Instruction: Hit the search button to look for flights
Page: home
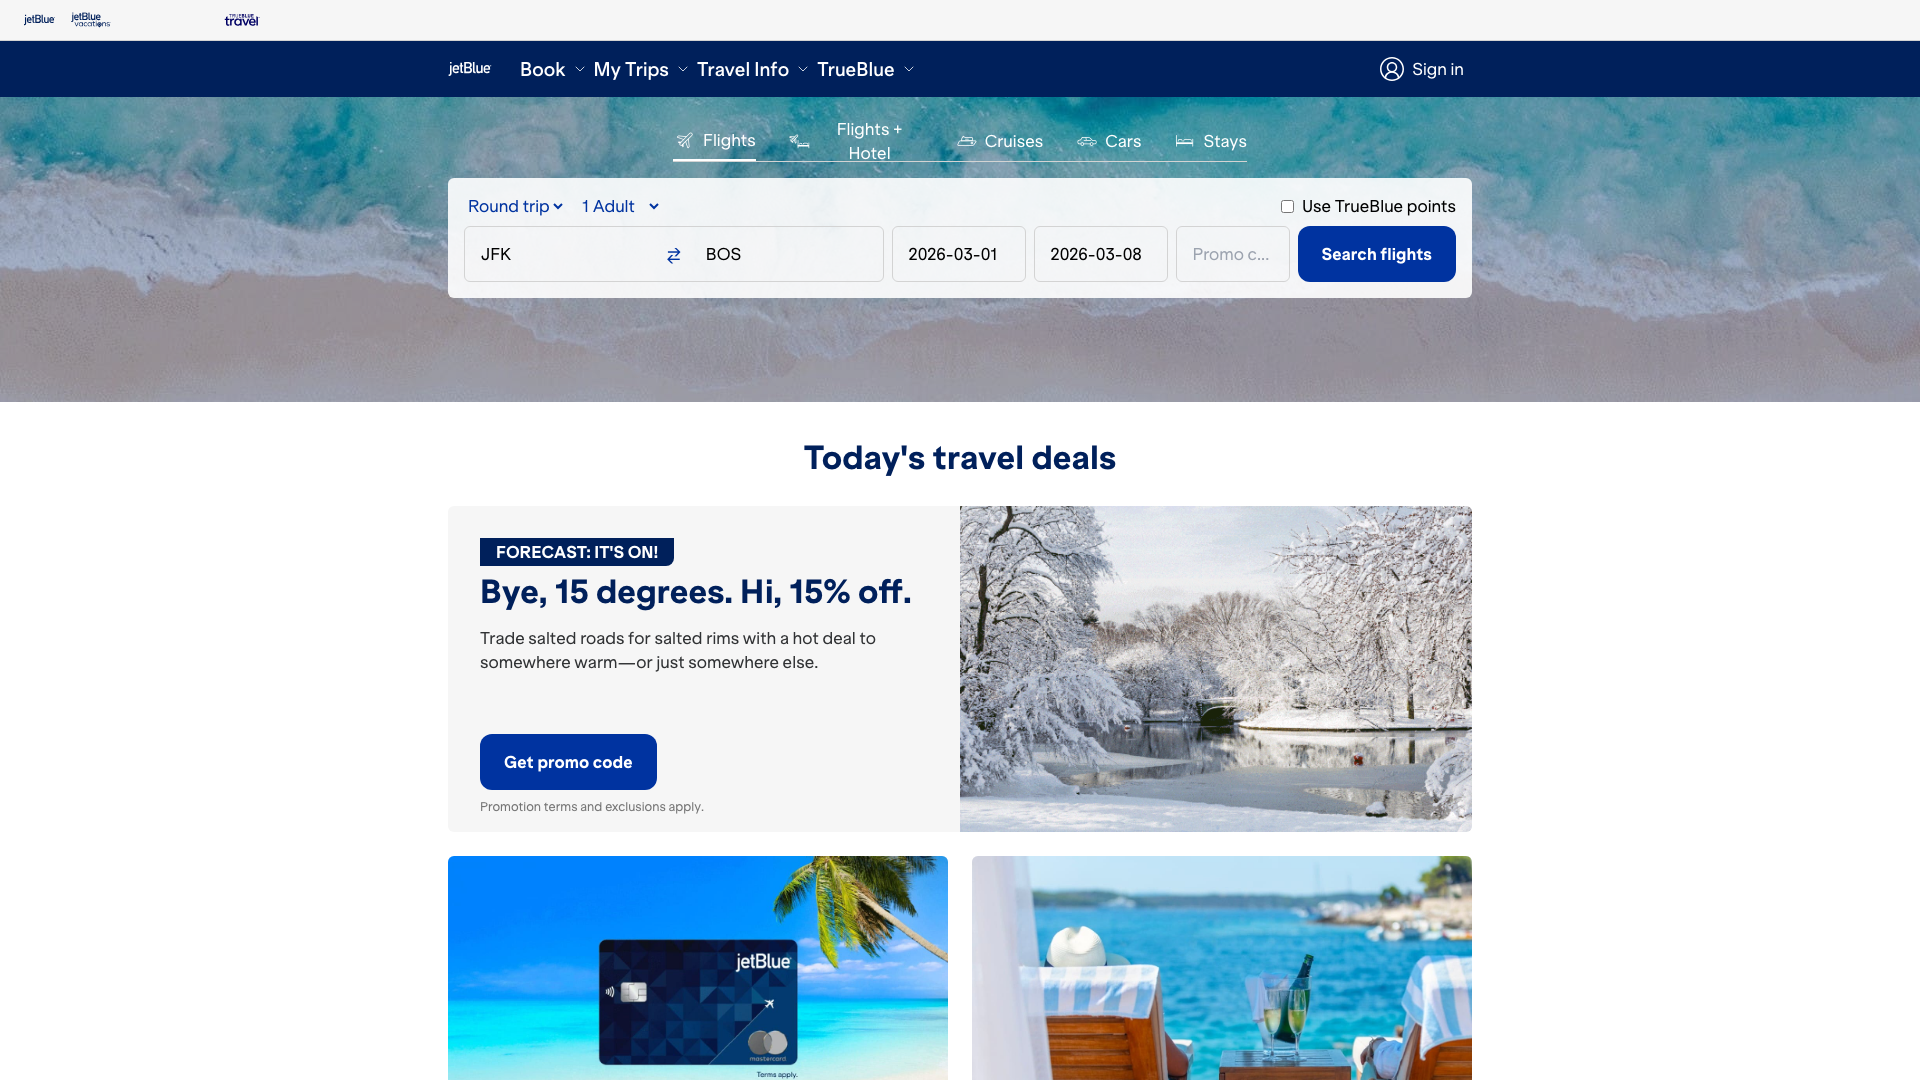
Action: click